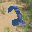
Label: 2